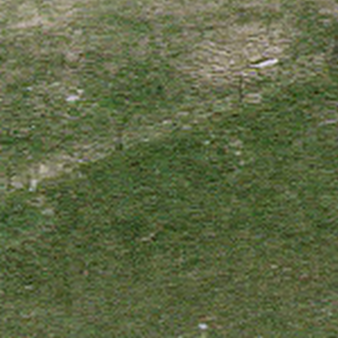
Label: other